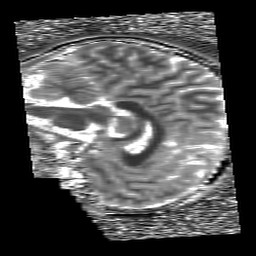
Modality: T1map
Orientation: sagittal
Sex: male
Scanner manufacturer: siemens
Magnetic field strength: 3 T
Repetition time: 5 s
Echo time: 0.00368 s